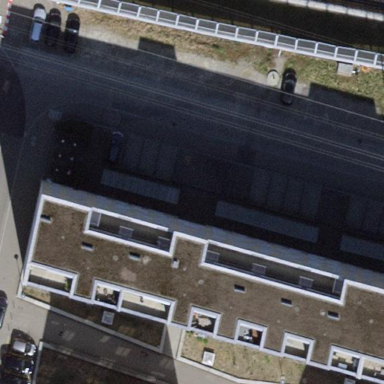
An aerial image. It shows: Flat-roofed apartment building with grey roof and light grey exterior.